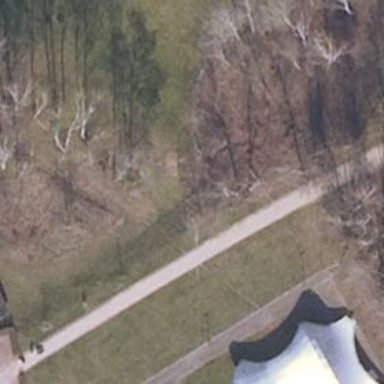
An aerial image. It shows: Disc golf hole.